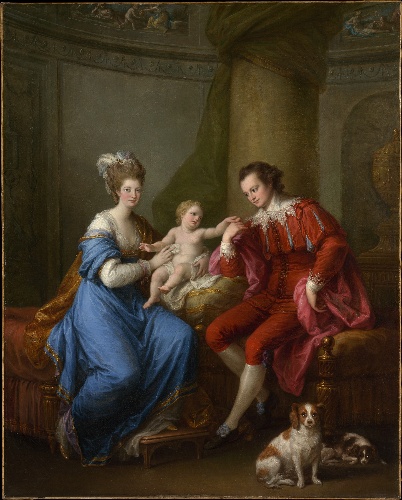
Title: Edward Smith Stanley (1752–1834), Twelfth Earl of Derby, Elizabeth, Countess of Derby (Lady Elizabeth Hamilton, 1753–1797), and Their Son (Edward Smith Stanley, 1775–1851)
Artist: Angelica Kauffmann
Artist bio: Swiss, Chur 1741–1807 Rome
Date: ca. 1776
Object type: Painting
Classification: Paintings
Medium: Oil on canvas
Dimensions: 50 x 40 in. (127 x 101.6 cm)
Department: European Paintings
Credit line: Gift of Bernard M. Baruch, in memory of his wife, Annie Griffen Baruch, 1959
Accession year: 1959
Repository: Metropolitan Museum of Art, New York, NY
Tags: Infants|Men|Women|Dogs|Couples|Portraits